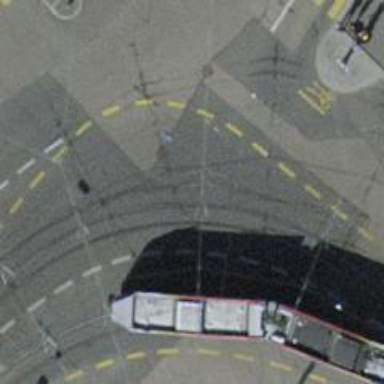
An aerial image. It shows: Service road with trolley wires for trolleybuses.